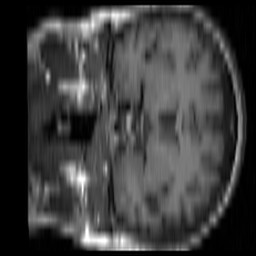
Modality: T1w
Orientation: coronal
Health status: ill
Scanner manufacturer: siemens
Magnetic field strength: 1.5 T
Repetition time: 0.4 s
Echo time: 0.014 s